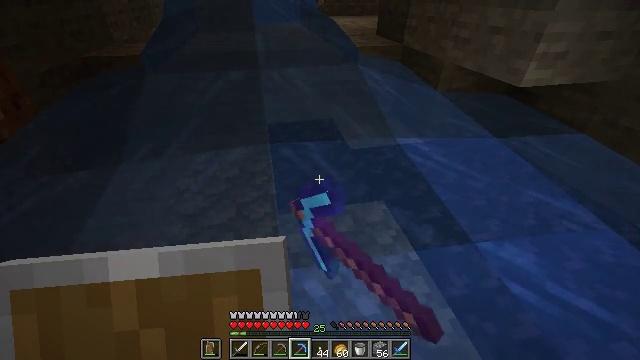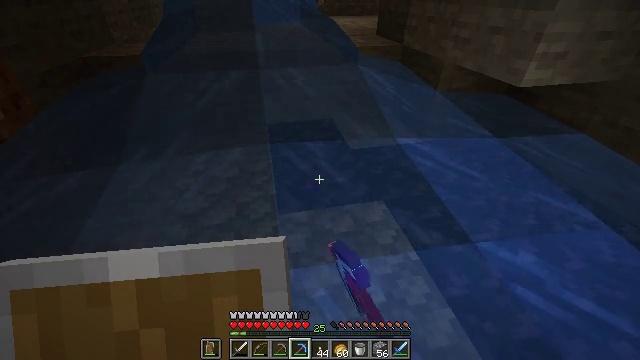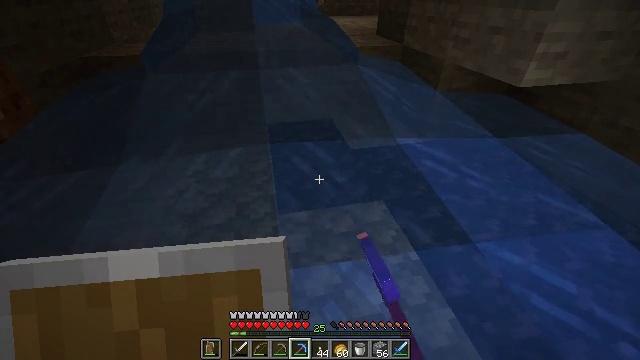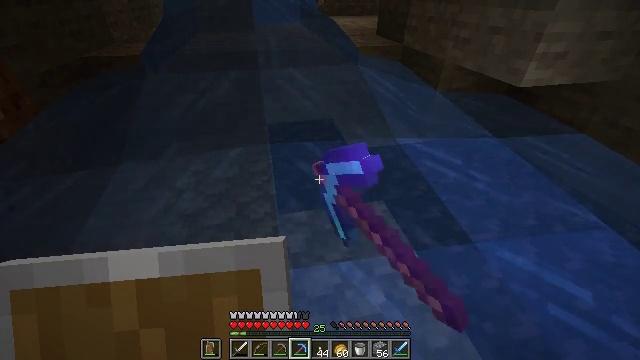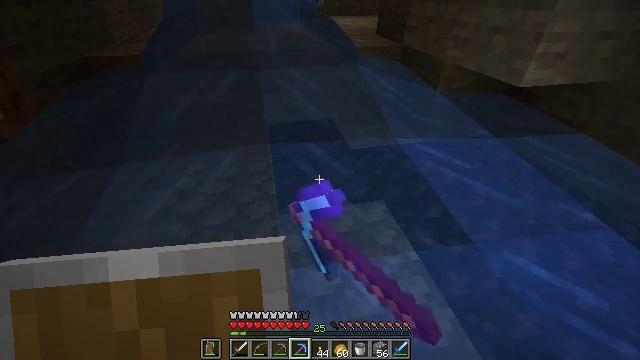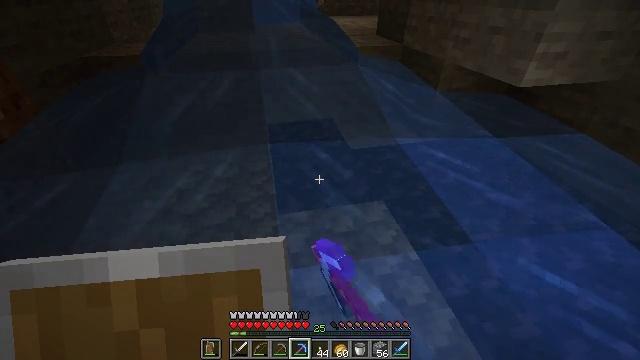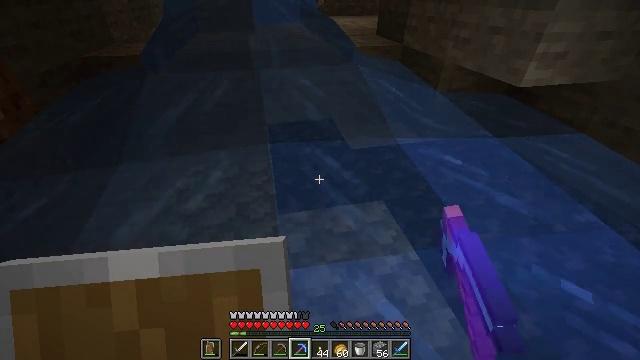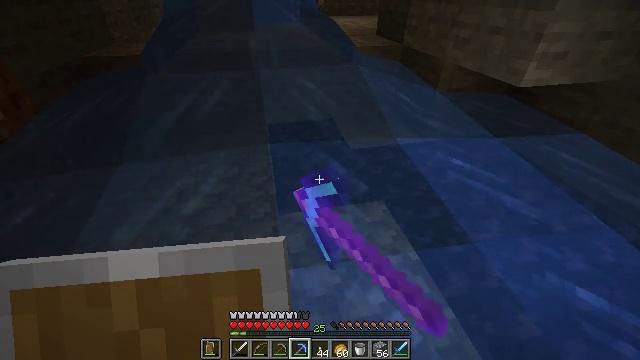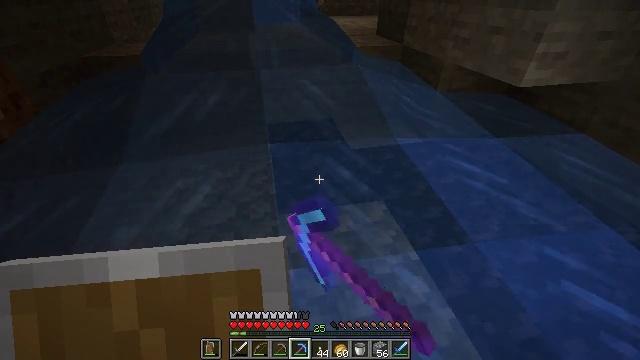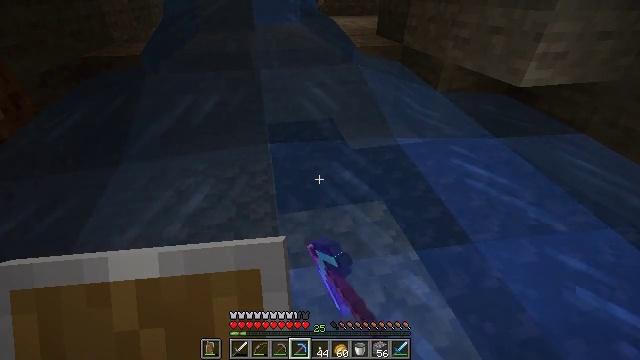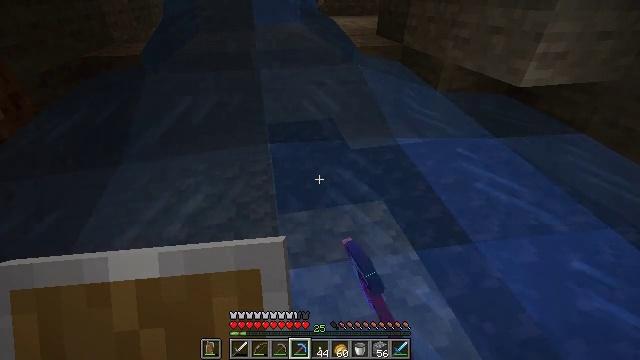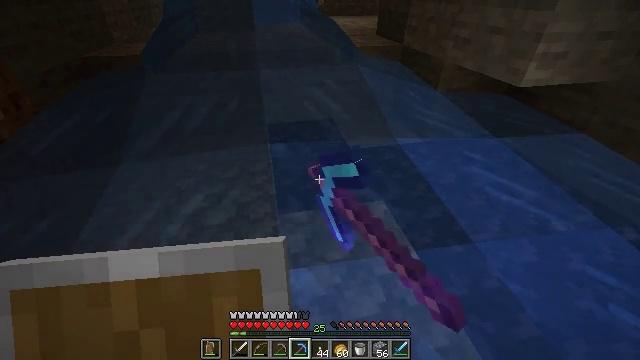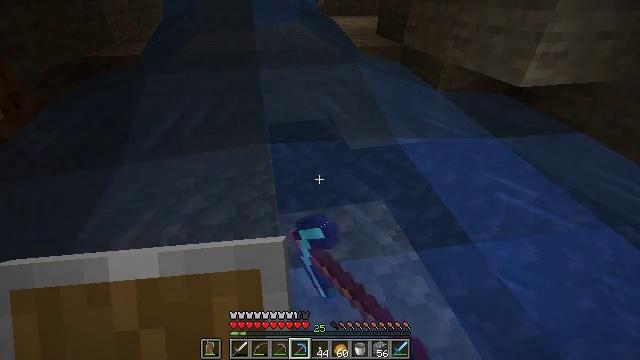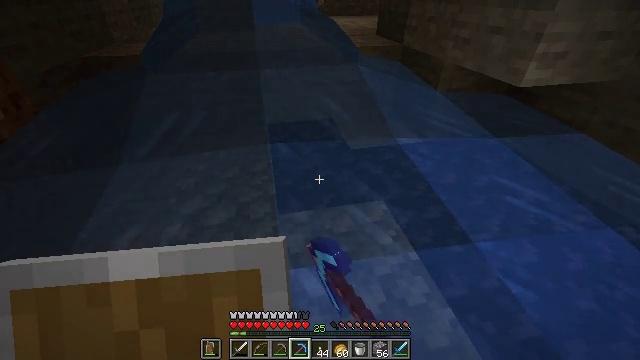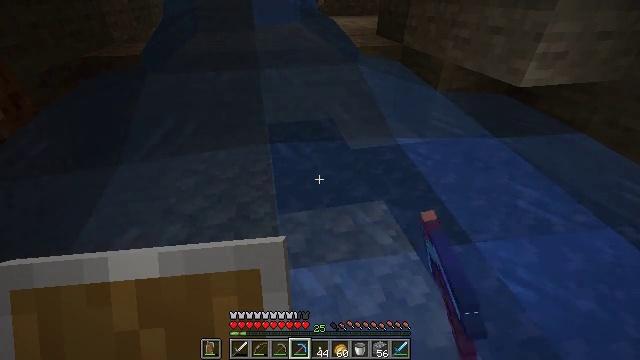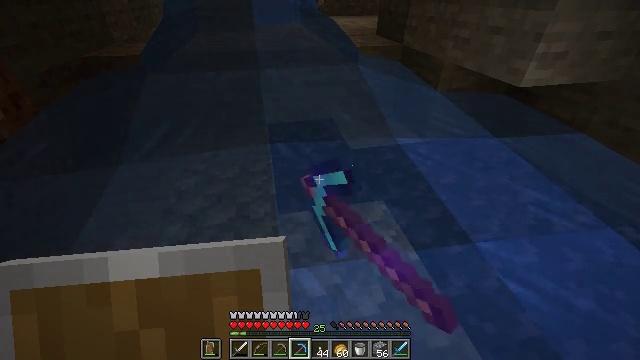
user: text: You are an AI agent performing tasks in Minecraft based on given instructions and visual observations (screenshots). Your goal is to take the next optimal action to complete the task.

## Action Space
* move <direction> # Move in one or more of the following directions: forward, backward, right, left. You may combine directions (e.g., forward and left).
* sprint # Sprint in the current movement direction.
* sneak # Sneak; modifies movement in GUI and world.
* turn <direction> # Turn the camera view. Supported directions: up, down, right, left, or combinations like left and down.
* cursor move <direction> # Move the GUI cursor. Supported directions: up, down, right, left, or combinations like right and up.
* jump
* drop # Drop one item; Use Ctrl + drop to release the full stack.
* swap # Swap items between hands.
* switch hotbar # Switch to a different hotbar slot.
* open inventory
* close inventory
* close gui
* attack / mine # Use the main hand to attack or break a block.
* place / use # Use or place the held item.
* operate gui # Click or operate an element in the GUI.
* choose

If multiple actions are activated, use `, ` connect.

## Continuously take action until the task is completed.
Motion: motion action
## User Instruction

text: Mine the obsidian block.
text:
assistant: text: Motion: attack / mine
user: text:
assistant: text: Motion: attack / mine
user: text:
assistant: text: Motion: attack / mine
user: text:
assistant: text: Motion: attack / mine
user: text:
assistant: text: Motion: attack / mine
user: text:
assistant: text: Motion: attack / mine
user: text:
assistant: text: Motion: attack / mine
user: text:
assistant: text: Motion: attack / mine
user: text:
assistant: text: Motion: attack / mine
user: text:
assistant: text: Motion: attack / mine
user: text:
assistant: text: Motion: attack / mine
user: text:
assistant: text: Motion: attack / mine
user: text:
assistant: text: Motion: attack / mine
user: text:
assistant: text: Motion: attack / mine
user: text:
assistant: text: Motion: attack / mine
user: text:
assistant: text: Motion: attack / mine
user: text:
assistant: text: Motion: attack / mine
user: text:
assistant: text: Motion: attack / mine
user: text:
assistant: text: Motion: attack / mine
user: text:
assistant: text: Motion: attack / mine
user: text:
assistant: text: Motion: attack / mine
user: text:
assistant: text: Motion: attack / mine
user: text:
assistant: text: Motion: attack / mine
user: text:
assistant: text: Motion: attack / mine
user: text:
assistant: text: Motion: attack / mine
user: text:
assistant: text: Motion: attack / mine
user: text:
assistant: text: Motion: attack / mine
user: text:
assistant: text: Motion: attack / mine
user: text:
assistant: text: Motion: attack / mine
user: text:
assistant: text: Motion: attack / mine